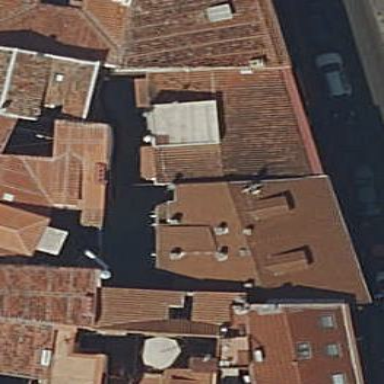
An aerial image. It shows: Brown building with brown roof.